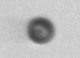
Label: bead